Here is the time-frequency representation (spectrogram) of a rolling-element bearing's vibration measurement. Classify the bearing condition as one of: normal, inner_race, outer_race, ball.
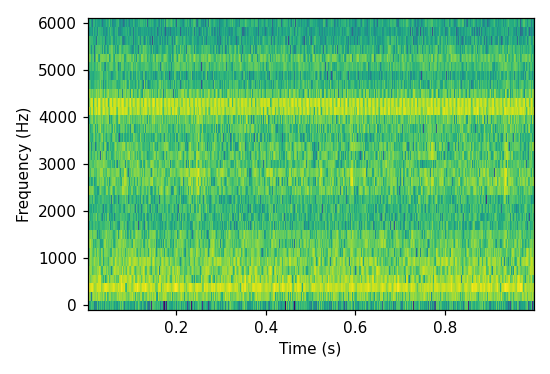
Answer: normal